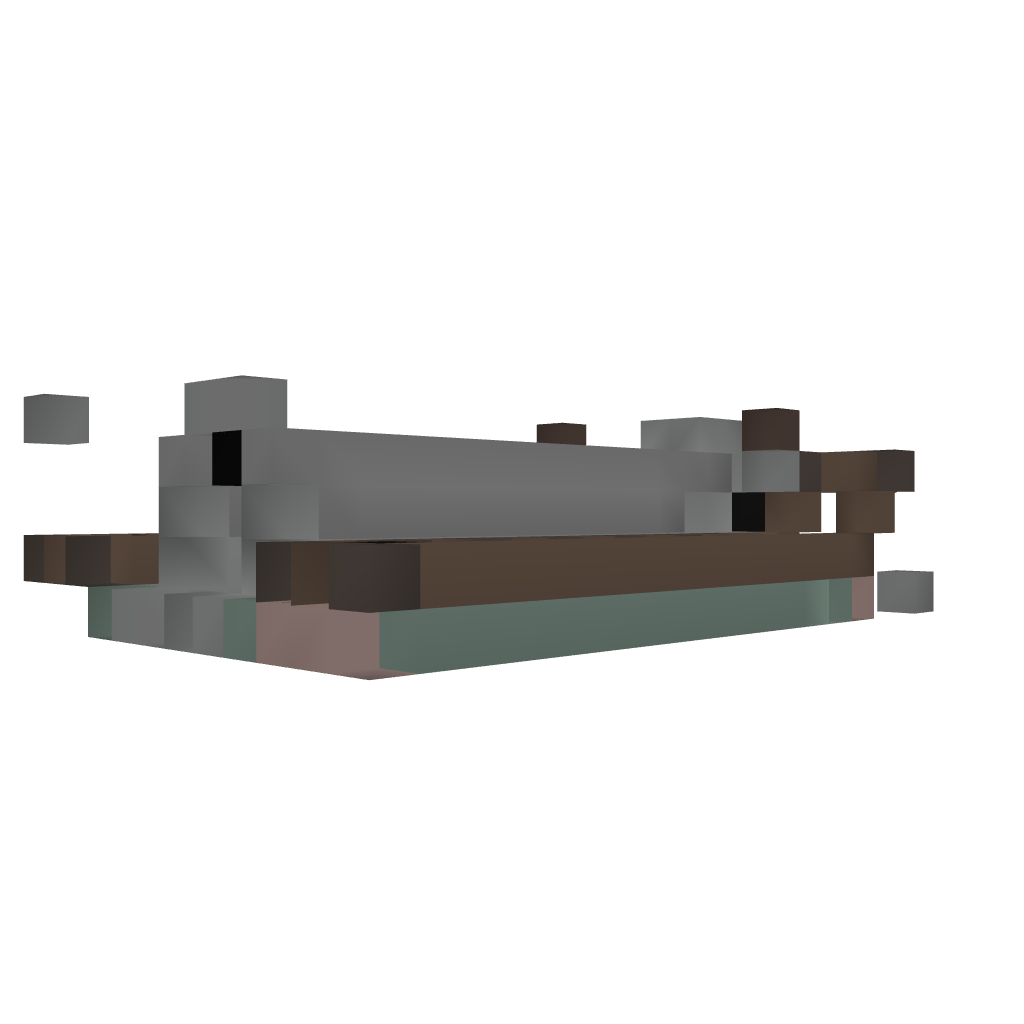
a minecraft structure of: Corridor Run